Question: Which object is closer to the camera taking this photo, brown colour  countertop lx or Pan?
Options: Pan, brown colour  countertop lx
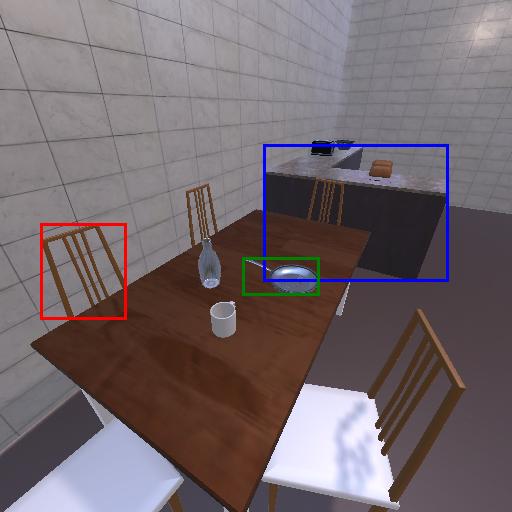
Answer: Pan